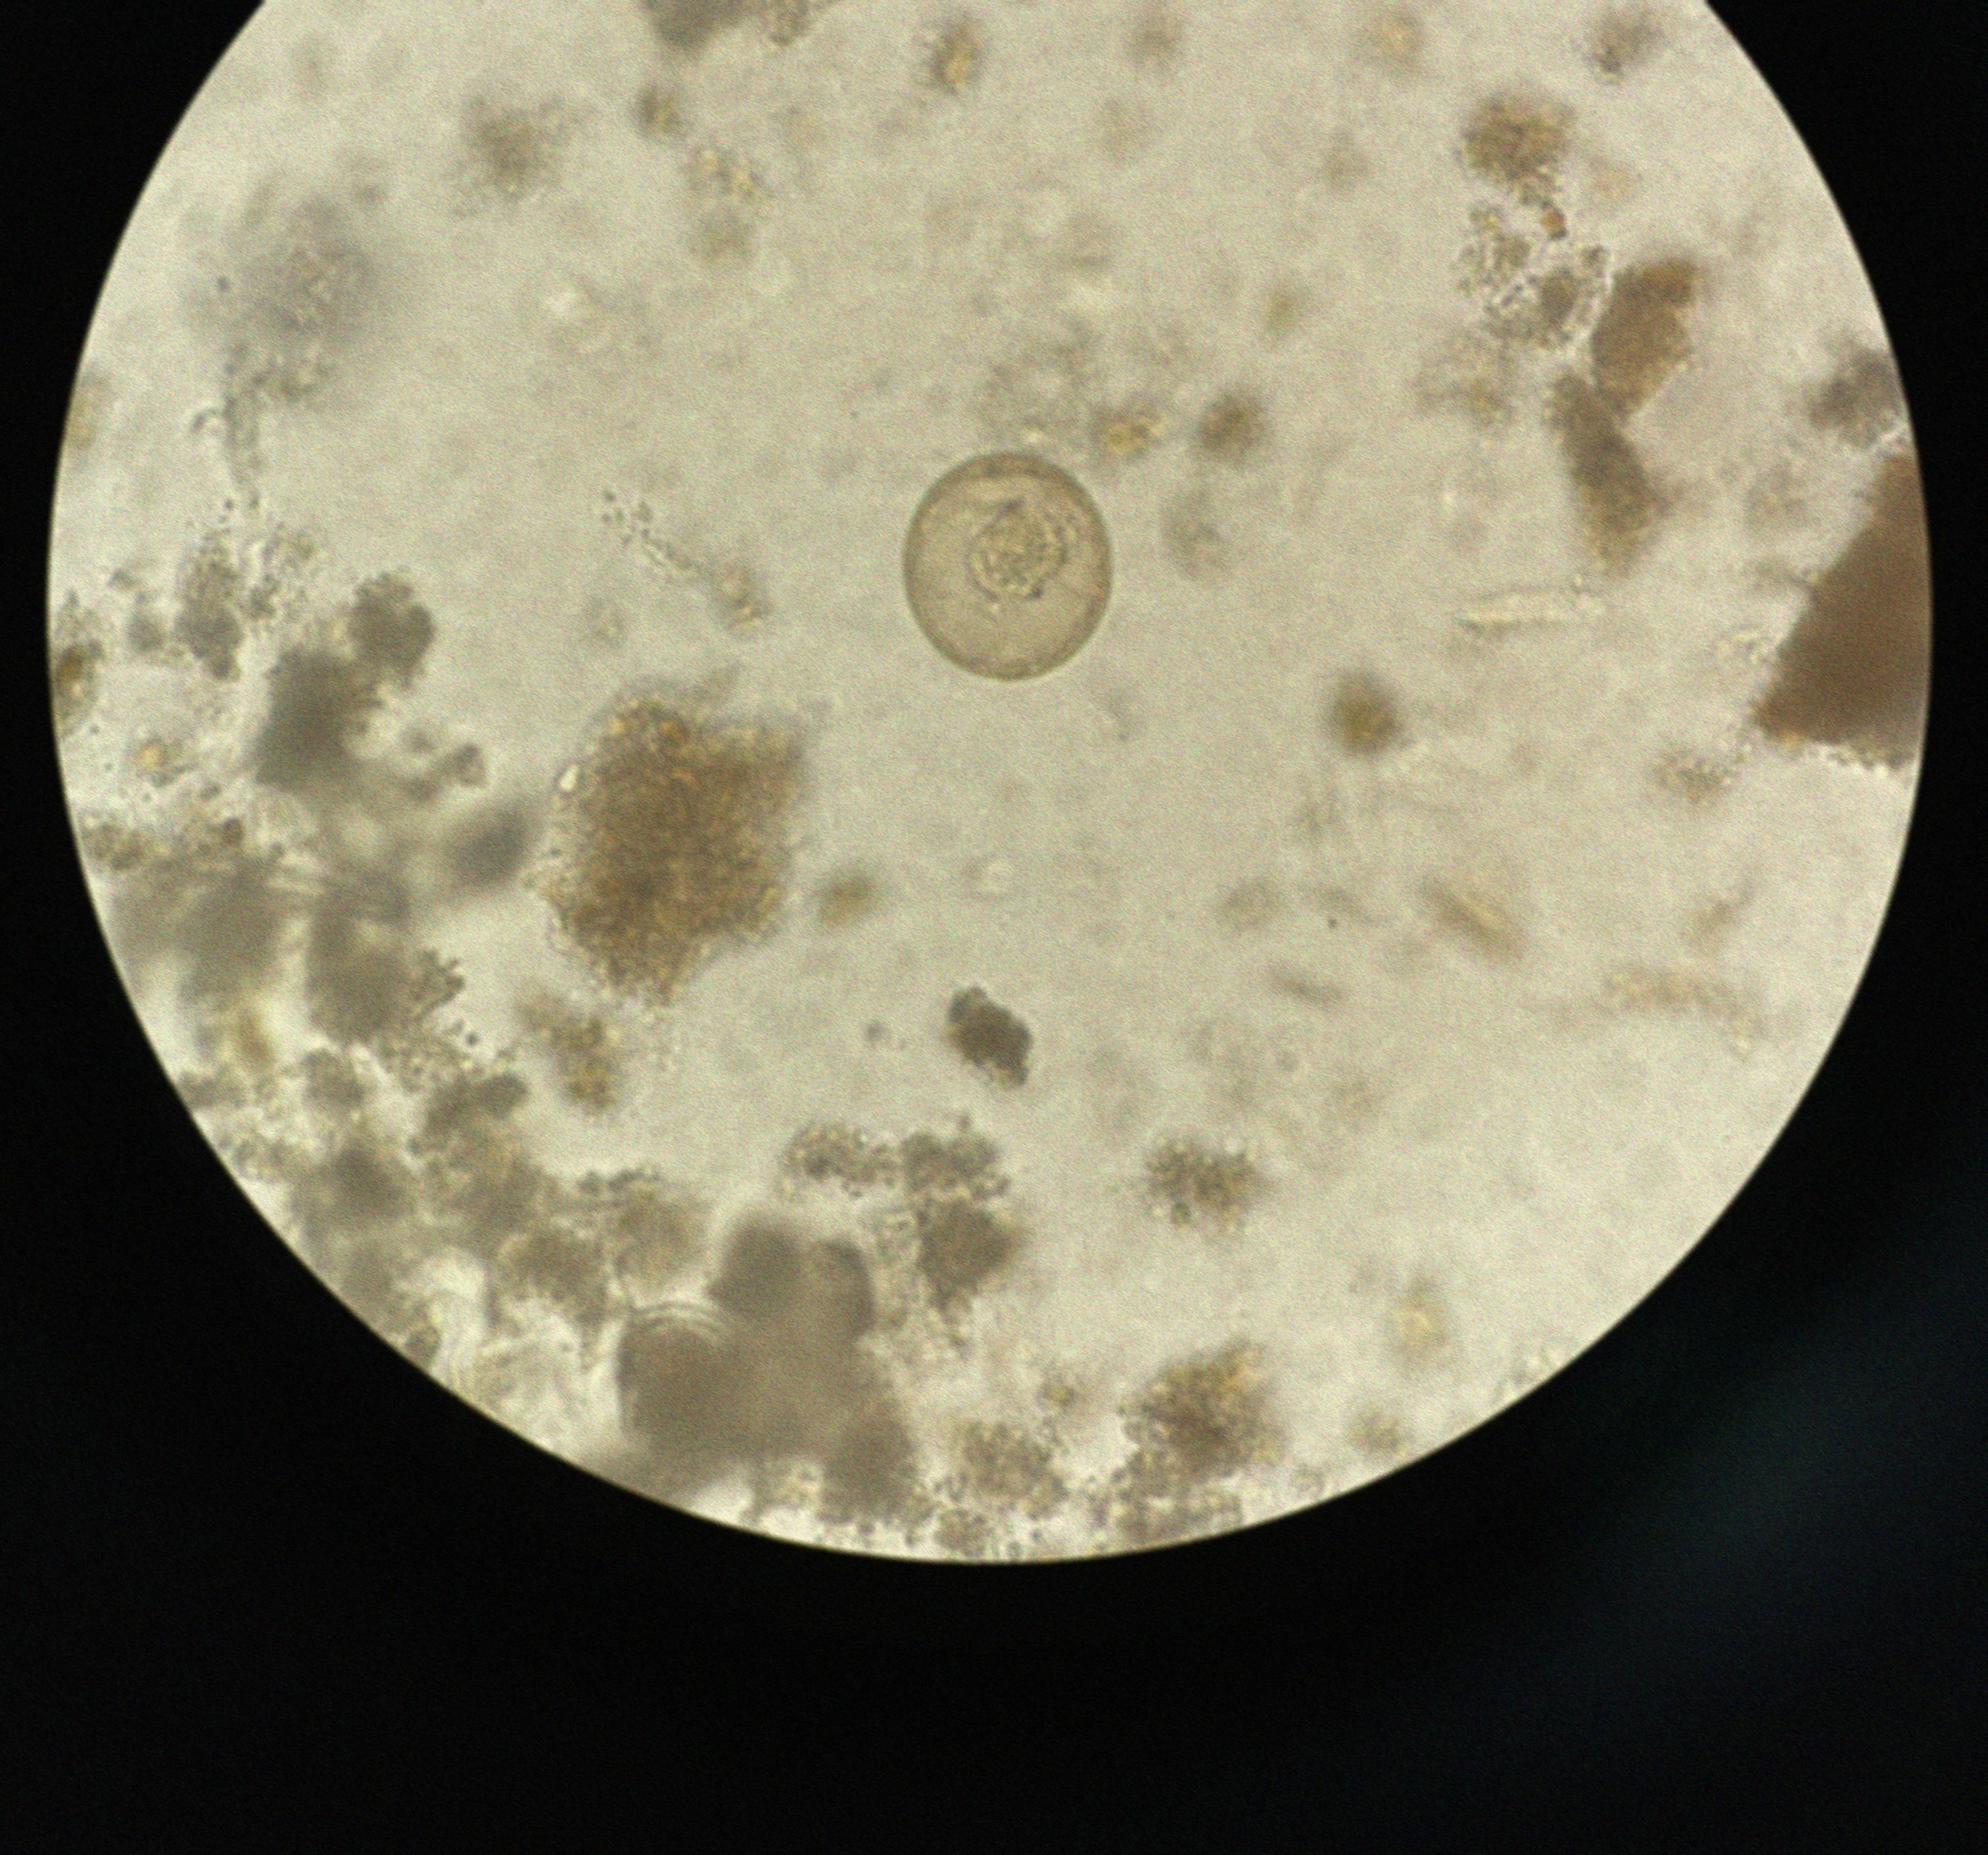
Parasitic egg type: Hymenolepis diminuta